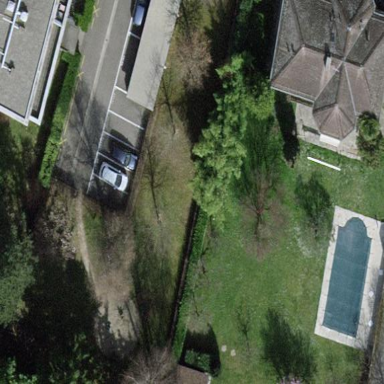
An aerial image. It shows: Garden enclosed by fence.